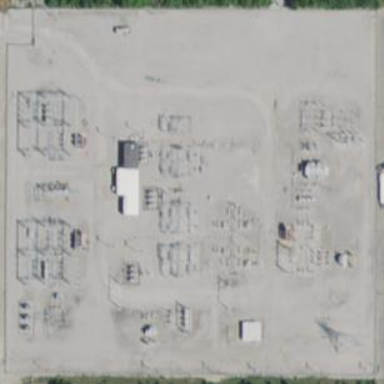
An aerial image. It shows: Fenced power substation at the transmission level.